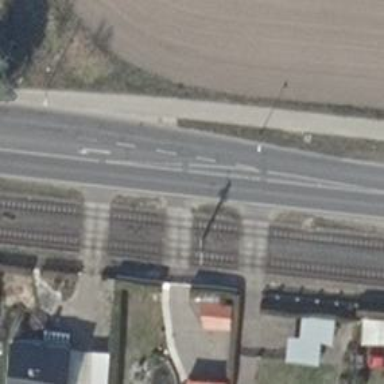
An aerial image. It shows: Secondary road with asphalt surface.